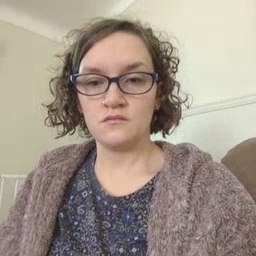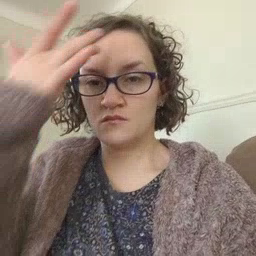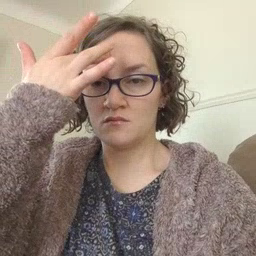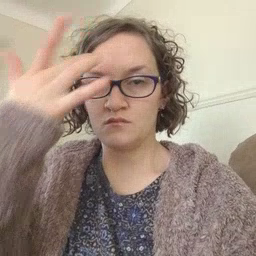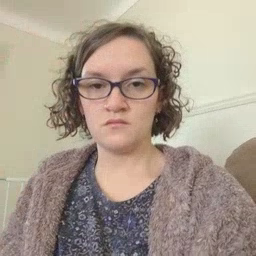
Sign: sick